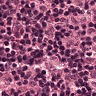
Metastatic tissue present: no